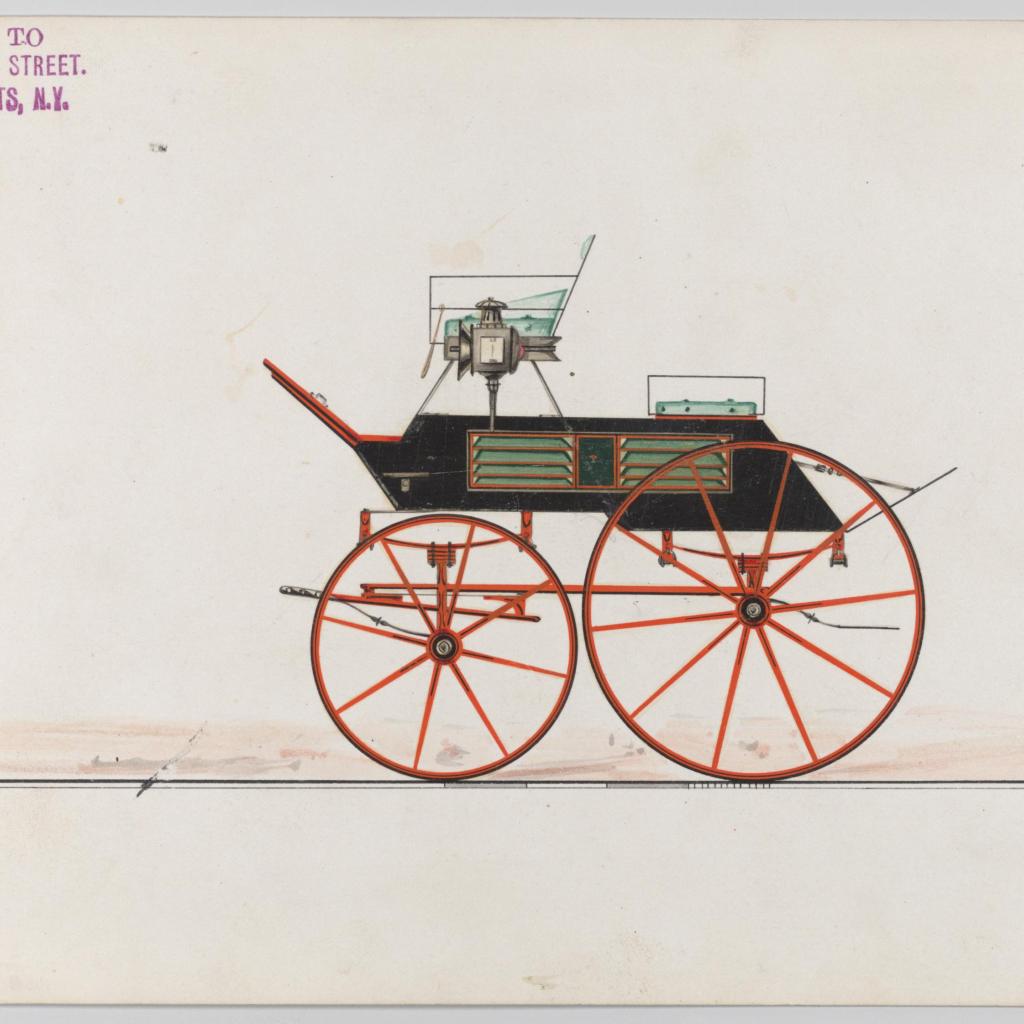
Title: Design for Game Wagon (unnumbered)
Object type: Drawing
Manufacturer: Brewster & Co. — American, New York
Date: ca. 1880
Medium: Pen and black ink, watercolor and gouache with gum arabic
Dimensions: sheet: 6 1/16 x 10 1/4 in. (15.4 x 26 cm)
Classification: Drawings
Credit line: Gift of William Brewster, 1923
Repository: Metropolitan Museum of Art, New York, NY